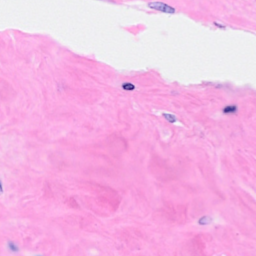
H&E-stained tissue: Breast